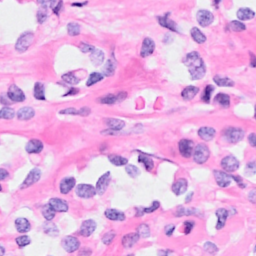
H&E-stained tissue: Breast